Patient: sex M, age 32
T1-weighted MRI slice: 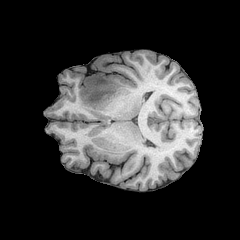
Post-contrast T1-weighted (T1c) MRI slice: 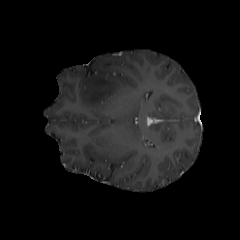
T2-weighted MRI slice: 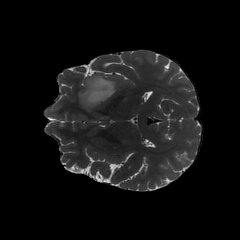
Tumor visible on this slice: yes
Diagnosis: Astrocytoma, IDH-mutant
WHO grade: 2